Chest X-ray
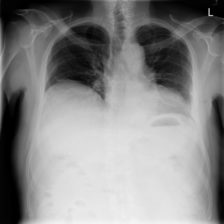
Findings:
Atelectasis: positive
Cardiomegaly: negative
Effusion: negative
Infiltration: negative
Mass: negative
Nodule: negative
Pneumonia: negative
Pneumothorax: negative
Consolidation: negative
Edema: negative
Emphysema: negative
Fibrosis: negative
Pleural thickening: negative
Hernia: negative